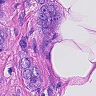
Metastatic tissue present: yes